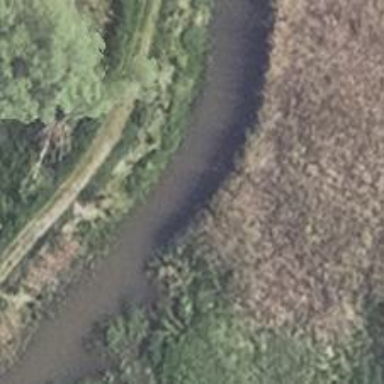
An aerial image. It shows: Canal.